Question: I am developing an application in which I have an image gallery and when I click on any image, it opens in full mode. But I want the 'set As Wallpaper' functionality like android default gallery:

I know it can be done by custom code (setting wallpaper and cropping image). But I want to pass that image to android default wallpaper setter so that android will manage the cropping and setting wallpaper task. How can I do that? How can I pass that image to android default walpaper setter?
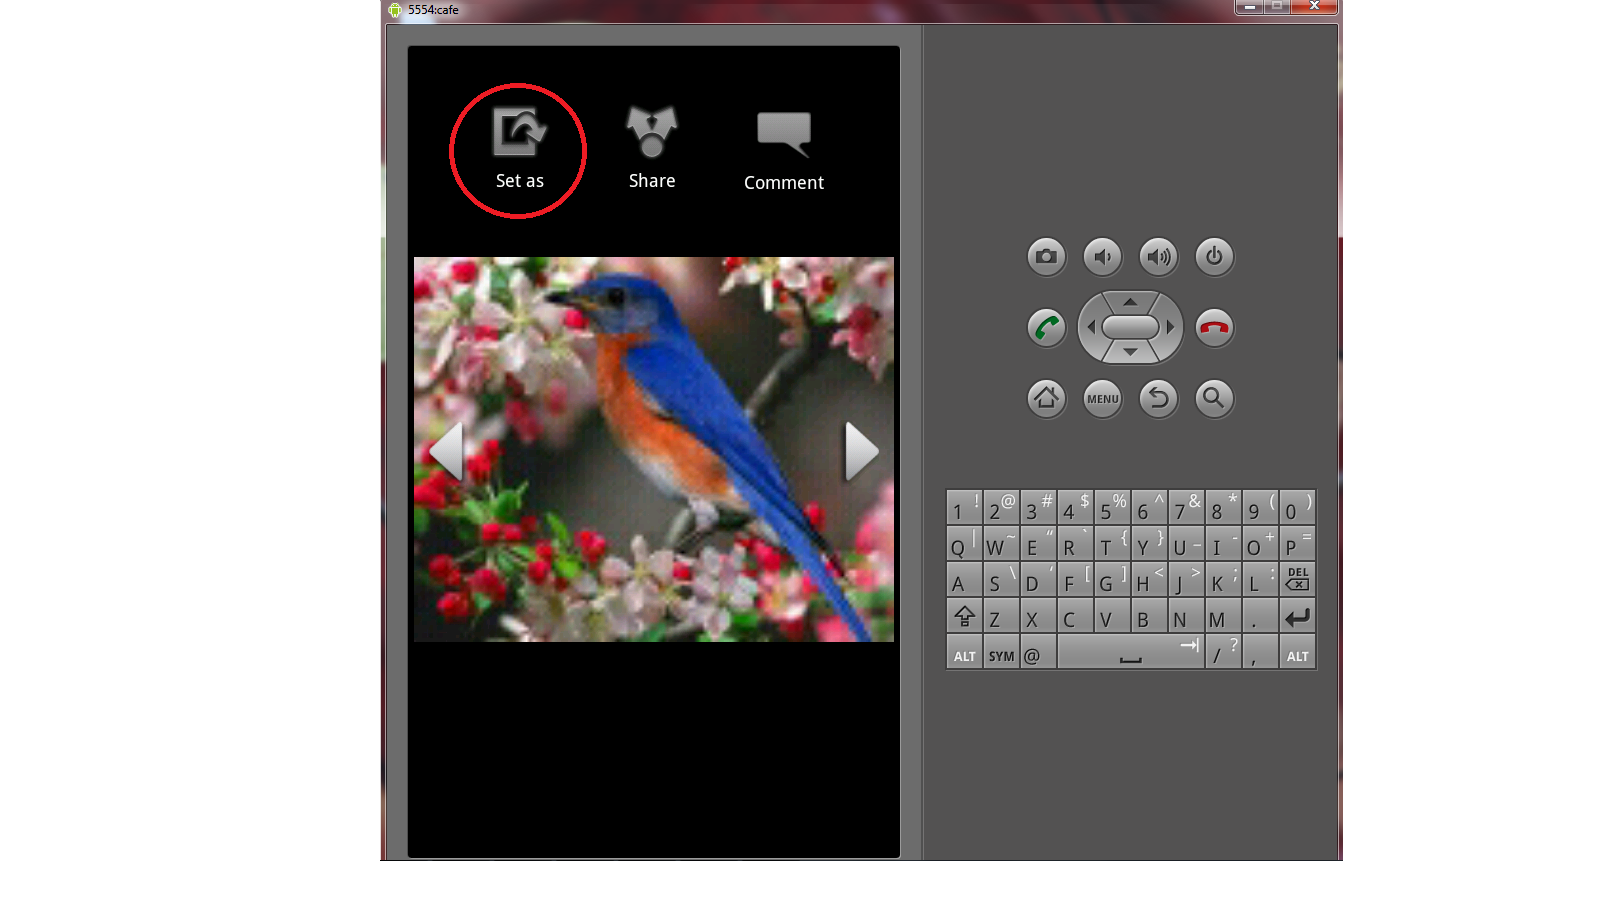
Answer: You can launch Crop intent by start activity for result and retrieve it in result and then use wallpaper manager class.
like this
'''
Uri imgUri=Uri.parse("android.resource://your.package.name/"+R.drawable.image);
Intent intent = new Intent("com.android.camera.action.CROP");
intent.setDataAndType(imgUri, "image/*");
intent.putExtra("crop", "true");
intent.putExtra("aspectX", 1);
intent.putExtra("aspectY", 1);
intent.putExtra("outputX", 80);
intent.putExtra("outputY", 80);
intent.putExtra("return-data", true);
startActivityForResult(intent, REQUEST_CODE_CROP_PHOTO);
'''
and use Wallpaper manager in your onResult function
Also keep in mind that It depends on the device whether that device is support it or not. This Intent action is not part of the internal API. Some manufacturers provide their own Gallery apps and so there is no way of knowing whether or not the user's device will recognize the Intent.